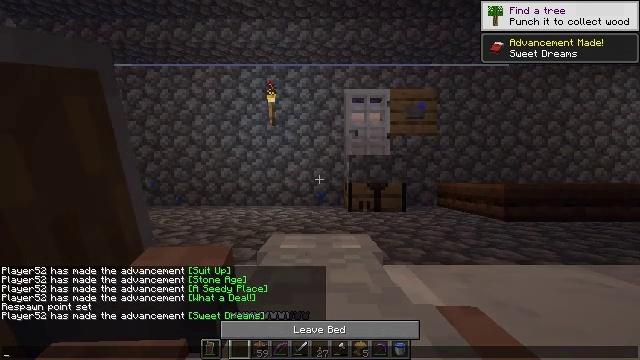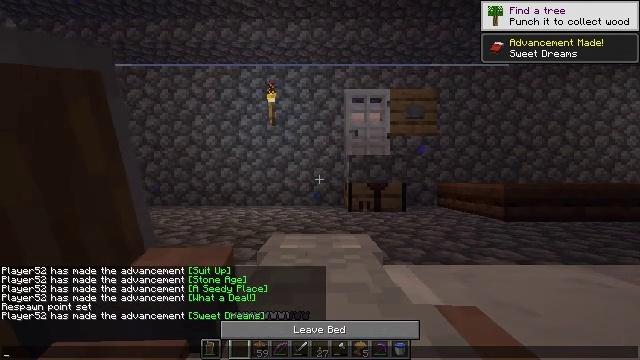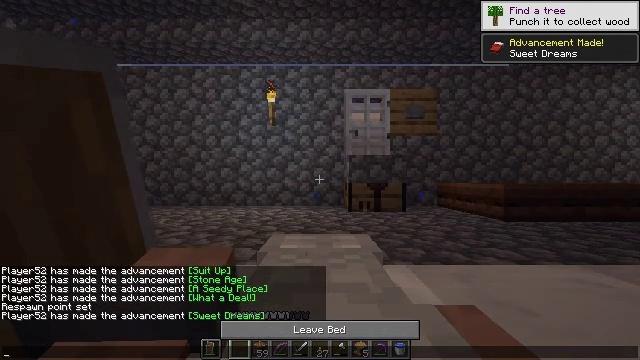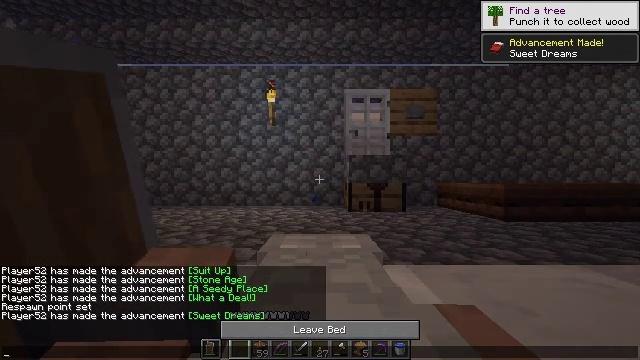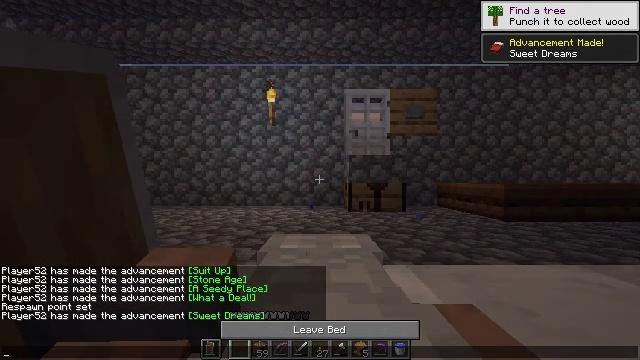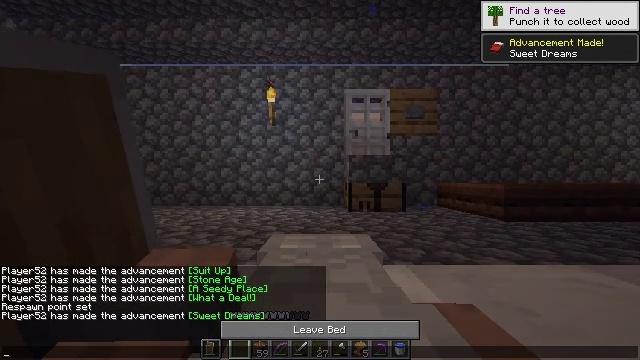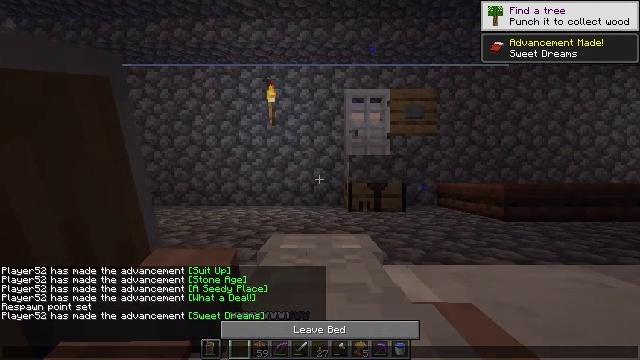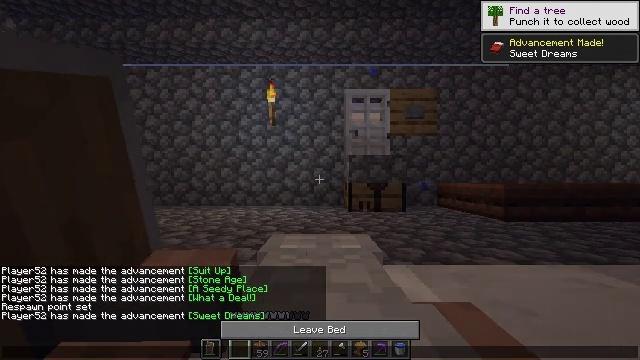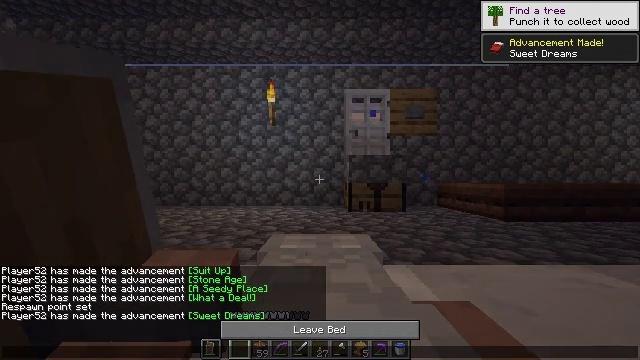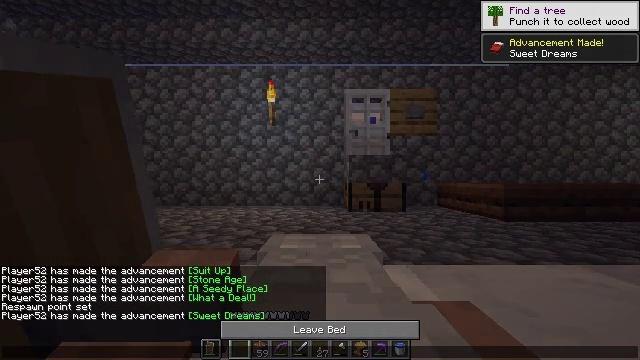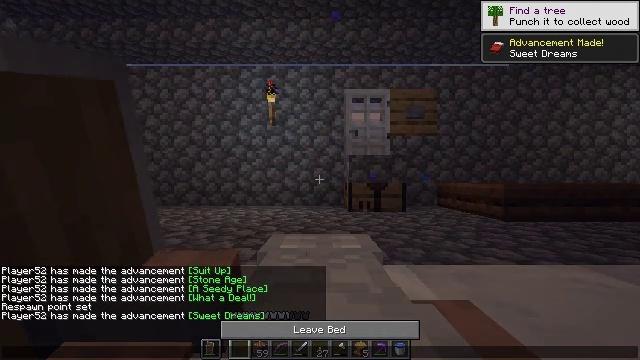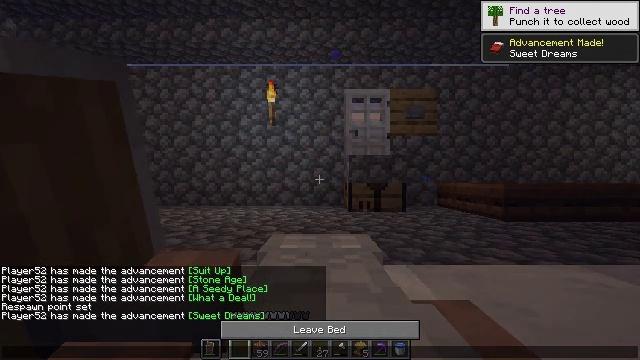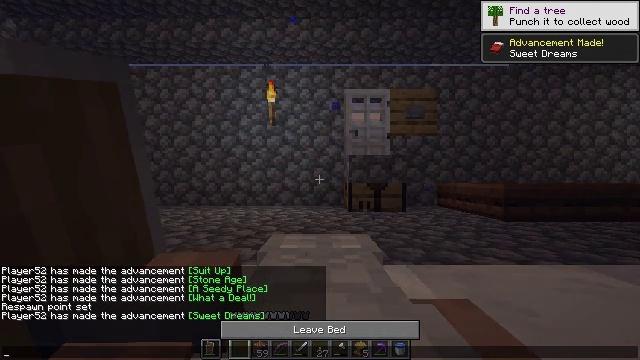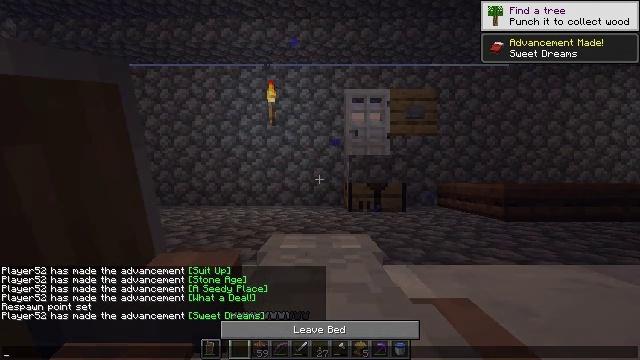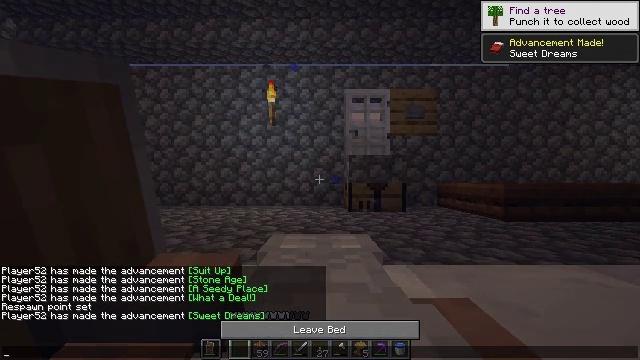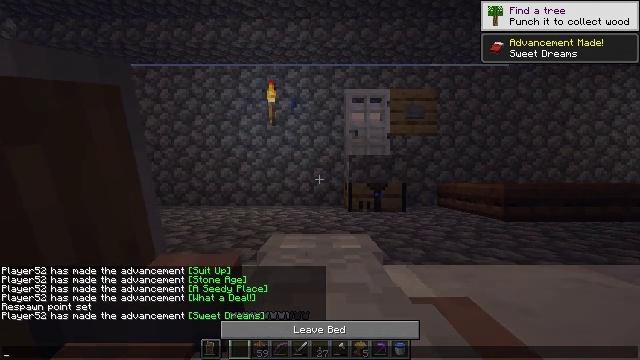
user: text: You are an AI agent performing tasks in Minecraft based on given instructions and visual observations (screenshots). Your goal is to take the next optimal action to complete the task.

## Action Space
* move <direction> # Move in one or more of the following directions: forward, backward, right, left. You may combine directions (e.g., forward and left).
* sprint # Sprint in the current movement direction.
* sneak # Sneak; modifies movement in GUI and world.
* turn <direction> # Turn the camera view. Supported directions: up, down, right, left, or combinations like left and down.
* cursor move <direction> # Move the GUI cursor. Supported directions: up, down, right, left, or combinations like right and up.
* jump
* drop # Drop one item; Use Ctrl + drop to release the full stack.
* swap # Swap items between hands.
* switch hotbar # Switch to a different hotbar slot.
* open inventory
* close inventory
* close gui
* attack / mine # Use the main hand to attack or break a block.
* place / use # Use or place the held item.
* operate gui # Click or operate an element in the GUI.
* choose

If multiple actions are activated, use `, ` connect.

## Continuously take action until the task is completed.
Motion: motion action
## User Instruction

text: Use oak planks to craft an oak sign.
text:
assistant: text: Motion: no_op
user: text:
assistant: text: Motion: no_op
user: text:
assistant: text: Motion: no_op
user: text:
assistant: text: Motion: no_op
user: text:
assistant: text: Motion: no_op
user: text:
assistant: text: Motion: no_op
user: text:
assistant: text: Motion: no_op
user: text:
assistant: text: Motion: no_op
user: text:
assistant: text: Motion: no_op
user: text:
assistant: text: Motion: no_op
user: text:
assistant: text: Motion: no_op
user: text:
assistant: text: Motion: no_op
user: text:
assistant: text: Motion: no_op
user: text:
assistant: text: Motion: no_op
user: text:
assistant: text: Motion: no_op
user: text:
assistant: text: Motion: no_op
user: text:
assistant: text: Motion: no_op
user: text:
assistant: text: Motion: no_op
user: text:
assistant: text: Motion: no_op
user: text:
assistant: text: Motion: no_op
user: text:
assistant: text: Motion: no_op
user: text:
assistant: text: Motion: no_op
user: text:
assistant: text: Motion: no_op
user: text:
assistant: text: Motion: no_op
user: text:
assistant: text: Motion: no_op
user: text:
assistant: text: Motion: no_op
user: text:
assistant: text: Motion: no_op
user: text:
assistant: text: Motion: no_op
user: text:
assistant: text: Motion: no_op
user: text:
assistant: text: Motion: no_op